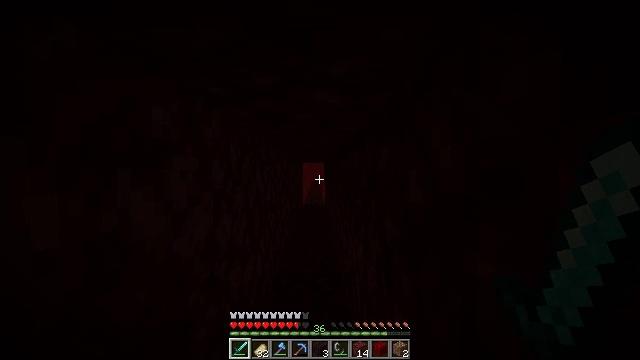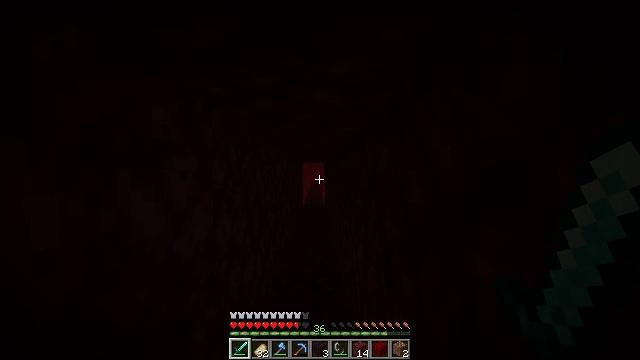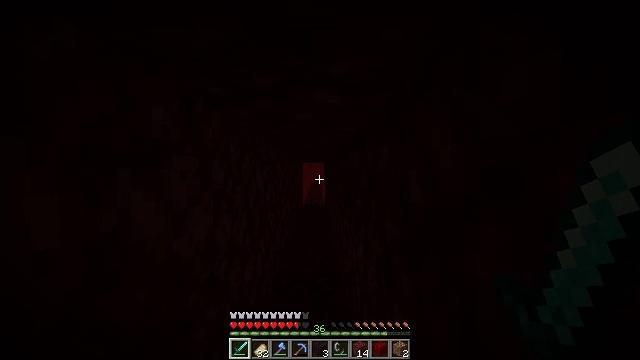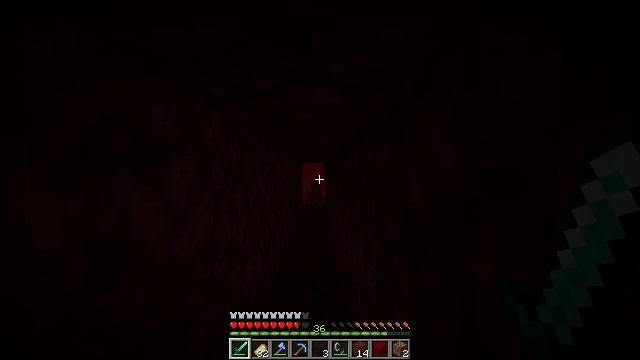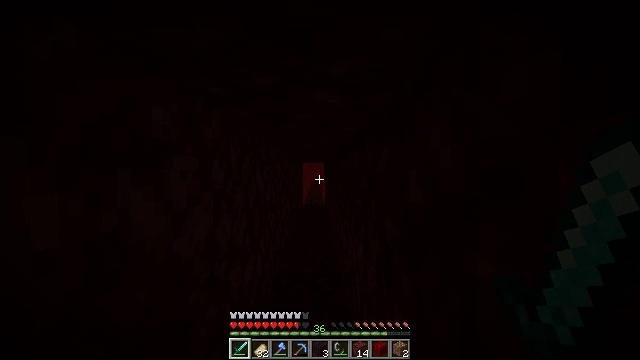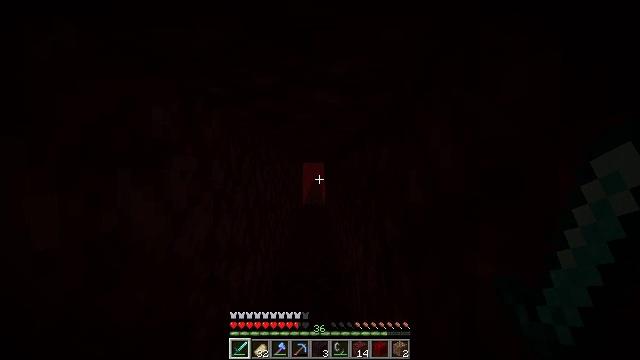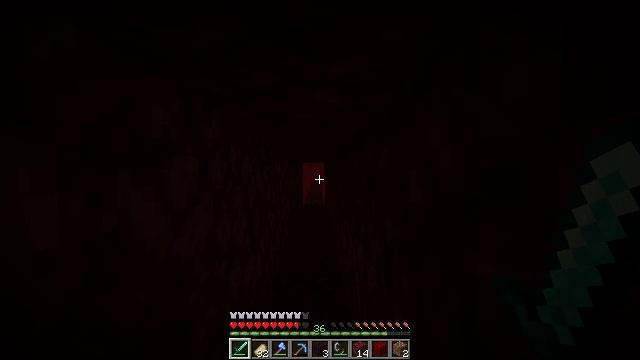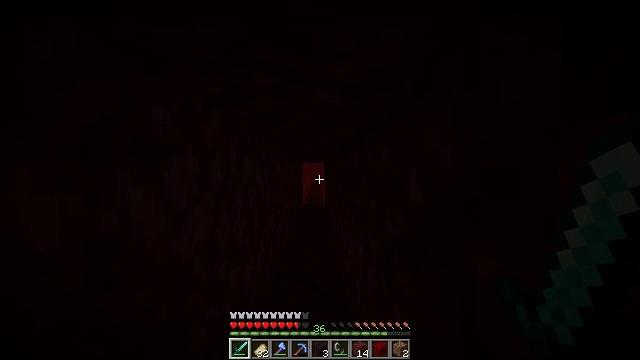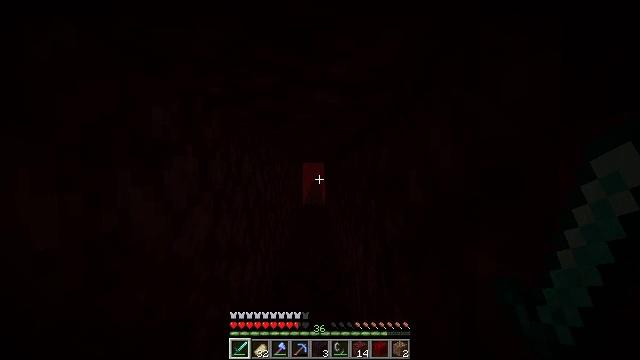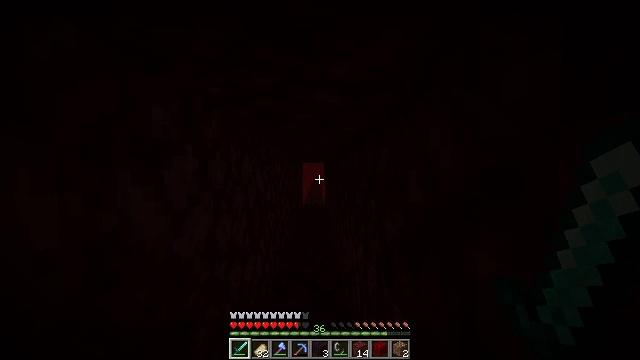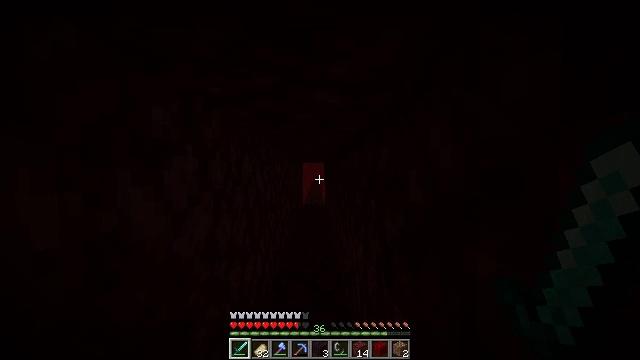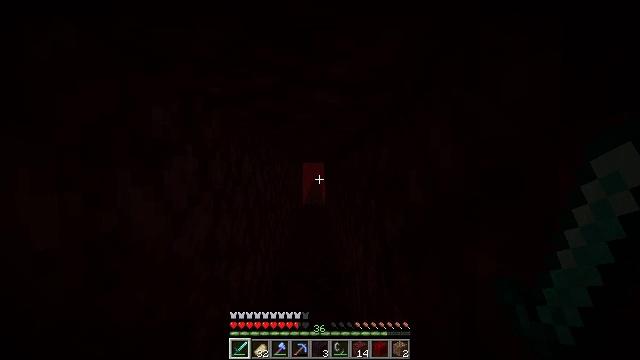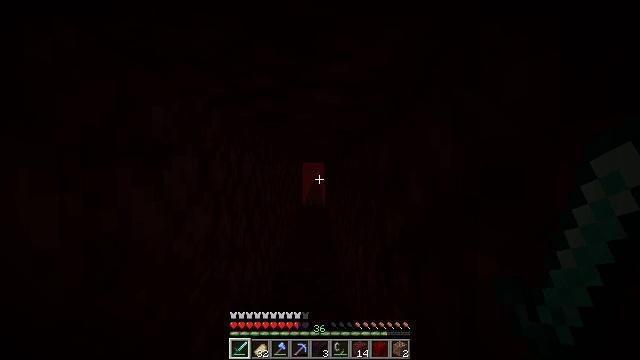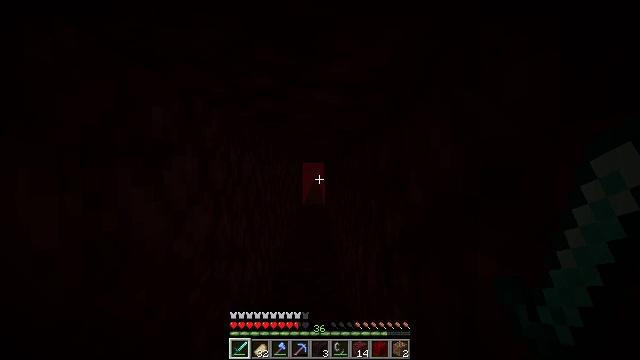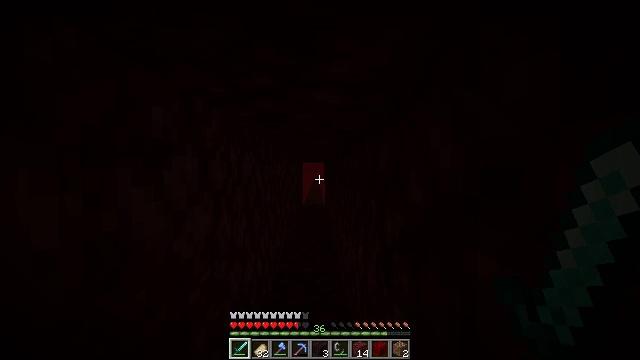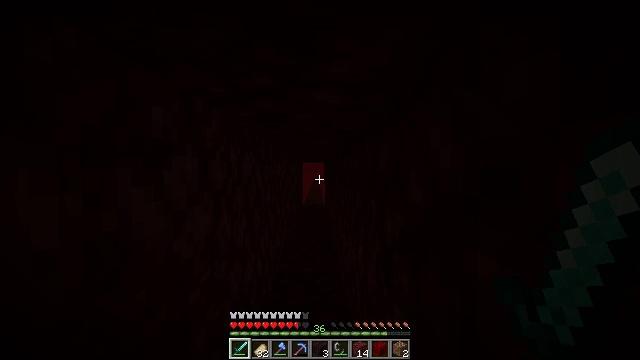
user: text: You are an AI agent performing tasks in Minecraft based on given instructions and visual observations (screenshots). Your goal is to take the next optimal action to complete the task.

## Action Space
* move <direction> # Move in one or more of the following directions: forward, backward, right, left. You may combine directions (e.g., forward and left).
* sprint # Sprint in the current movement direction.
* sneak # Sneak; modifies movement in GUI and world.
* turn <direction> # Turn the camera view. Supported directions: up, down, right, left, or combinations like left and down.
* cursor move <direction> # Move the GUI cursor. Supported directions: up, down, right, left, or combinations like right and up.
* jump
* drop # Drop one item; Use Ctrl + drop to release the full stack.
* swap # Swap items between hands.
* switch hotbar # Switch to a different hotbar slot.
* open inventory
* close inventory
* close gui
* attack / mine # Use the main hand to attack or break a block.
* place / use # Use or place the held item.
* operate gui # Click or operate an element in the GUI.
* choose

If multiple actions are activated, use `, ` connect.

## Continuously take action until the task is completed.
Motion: motion action
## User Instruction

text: Create a brewing stand in the crafting table.
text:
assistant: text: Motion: no_op
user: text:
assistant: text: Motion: no_op
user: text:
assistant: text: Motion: no_op
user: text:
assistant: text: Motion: no_op
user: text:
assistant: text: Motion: no_op
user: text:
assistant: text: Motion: no_op
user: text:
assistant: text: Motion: no_op
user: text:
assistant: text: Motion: no_op
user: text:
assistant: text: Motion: no_op
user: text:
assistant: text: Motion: no_op
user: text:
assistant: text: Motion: no_op
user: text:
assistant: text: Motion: no_op
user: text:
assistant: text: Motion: no_op
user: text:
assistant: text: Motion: no_op
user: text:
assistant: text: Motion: no_op
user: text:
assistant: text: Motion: no_op
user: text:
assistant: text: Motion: no_op
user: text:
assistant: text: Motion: no_op
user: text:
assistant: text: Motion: no_op
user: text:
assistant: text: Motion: no_op
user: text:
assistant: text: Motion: no_op
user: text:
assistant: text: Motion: no_op
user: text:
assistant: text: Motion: no_op
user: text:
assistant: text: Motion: no_op
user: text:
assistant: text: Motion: no_op
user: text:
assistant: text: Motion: no_op
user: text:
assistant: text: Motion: no_op
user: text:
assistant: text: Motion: no_op
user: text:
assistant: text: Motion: no_op
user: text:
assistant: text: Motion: no_op